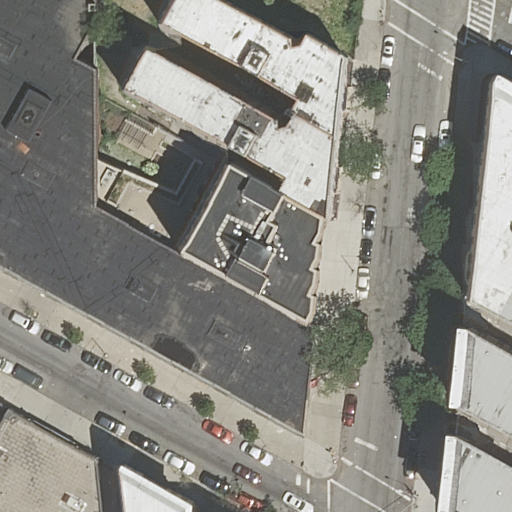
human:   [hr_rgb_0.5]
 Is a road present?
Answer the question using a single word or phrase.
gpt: yes

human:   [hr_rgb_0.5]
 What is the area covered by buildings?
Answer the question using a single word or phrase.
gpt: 6256m2

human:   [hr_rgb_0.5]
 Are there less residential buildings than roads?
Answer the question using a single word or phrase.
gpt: no

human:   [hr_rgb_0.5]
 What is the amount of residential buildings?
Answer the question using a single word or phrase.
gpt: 8

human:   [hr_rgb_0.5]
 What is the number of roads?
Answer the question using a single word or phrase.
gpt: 3

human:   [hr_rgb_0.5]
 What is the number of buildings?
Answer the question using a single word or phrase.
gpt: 8

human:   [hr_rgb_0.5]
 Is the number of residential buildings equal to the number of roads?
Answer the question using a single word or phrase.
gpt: no

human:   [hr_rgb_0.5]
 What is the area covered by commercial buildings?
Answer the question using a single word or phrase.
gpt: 0m2

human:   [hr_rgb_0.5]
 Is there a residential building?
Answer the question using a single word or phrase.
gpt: yes

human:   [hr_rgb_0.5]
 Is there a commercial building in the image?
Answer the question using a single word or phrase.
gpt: no

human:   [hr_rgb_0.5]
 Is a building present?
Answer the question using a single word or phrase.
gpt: yes

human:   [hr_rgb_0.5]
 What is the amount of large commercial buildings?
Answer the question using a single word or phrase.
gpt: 0

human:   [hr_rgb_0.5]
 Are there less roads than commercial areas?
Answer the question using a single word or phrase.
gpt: no

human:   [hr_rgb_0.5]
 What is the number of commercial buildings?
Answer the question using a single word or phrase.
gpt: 0

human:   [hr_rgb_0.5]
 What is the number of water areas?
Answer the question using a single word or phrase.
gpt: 0

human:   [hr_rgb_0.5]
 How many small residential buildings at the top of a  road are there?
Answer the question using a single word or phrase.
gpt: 0

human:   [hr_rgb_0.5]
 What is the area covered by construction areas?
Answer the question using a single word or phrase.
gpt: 0m2

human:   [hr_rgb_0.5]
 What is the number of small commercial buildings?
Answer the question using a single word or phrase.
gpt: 0

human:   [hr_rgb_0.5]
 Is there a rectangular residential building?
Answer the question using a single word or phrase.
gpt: yes

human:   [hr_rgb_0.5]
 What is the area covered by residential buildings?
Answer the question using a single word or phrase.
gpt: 6256m2

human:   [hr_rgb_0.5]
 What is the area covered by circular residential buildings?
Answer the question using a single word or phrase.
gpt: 0m2

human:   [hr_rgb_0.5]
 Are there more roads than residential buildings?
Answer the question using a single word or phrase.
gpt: no

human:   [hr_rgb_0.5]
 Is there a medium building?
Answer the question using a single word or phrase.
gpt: yes

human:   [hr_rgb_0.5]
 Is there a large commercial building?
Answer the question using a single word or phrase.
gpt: no

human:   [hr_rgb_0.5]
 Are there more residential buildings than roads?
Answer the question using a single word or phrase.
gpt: yes

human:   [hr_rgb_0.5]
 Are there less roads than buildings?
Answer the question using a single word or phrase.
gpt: yes

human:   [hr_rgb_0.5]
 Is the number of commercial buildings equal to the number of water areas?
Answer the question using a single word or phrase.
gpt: yes

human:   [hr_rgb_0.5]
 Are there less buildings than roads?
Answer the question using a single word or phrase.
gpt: no

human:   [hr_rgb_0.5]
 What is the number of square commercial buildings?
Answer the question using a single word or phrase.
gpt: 0

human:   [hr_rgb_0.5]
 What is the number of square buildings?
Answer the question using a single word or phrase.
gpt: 0

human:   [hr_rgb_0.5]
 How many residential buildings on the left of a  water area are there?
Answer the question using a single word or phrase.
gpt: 0

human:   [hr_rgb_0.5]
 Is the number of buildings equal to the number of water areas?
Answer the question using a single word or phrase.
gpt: no

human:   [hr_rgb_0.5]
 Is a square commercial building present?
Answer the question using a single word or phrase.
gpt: no

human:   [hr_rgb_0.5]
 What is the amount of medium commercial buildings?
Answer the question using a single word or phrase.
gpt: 0

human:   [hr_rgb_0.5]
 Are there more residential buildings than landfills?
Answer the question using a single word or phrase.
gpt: yes

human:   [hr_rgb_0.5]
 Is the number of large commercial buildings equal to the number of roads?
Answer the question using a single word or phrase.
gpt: no

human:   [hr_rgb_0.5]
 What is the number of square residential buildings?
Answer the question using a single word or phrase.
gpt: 0

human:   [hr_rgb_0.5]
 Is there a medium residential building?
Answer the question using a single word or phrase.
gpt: yes

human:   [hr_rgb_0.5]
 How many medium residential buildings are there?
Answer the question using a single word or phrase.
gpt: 3

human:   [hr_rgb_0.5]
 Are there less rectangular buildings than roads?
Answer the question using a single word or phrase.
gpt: no

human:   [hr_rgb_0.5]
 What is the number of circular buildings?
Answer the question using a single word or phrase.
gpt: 0

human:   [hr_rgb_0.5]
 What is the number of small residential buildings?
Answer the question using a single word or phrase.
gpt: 2

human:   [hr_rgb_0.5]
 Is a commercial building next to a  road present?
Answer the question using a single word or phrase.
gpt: no

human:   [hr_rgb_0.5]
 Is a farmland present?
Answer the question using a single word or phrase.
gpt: no

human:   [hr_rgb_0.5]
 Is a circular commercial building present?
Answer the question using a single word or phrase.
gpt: no

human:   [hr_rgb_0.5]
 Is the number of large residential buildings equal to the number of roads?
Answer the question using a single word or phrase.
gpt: yes

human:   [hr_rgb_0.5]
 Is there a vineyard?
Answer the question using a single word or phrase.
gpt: no

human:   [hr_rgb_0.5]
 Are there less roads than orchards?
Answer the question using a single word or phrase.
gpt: no

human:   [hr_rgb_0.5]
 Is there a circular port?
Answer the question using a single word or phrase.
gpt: no

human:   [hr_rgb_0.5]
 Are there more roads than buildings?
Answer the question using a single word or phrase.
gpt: no

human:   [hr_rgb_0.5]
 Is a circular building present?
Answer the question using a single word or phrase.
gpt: no

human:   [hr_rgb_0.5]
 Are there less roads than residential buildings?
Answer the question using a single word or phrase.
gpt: yes

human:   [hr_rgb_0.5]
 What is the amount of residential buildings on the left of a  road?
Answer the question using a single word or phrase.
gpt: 7

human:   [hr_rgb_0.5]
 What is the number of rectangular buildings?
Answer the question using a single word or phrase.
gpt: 3

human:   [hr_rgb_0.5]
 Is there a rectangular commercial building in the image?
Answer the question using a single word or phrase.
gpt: no

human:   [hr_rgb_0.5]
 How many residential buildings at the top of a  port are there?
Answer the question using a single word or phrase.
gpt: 0

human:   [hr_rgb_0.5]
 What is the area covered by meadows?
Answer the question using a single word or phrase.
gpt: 0m2

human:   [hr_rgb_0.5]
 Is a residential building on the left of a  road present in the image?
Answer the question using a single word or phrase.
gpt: yes

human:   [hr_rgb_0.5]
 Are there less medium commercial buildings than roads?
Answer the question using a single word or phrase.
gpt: yes

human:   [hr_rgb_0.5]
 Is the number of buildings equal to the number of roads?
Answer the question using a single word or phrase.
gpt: no

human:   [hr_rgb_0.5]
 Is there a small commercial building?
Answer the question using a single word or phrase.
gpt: no

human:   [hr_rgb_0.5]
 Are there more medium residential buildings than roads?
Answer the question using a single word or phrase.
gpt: no

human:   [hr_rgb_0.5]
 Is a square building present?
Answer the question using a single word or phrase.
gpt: no

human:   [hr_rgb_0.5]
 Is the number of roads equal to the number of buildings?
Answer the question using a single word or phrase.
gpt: no